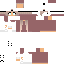
A female human skin with medium skin, wearing brown long hair dressed in a blue hoodie and brown pants, featuring a closed mouth.